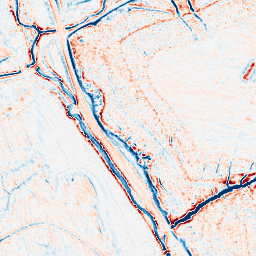
Category: edge_preserving
Decomposition family: anisotropic_diffusion
Decomposition parameters: iterations: 10
kappa: 50
gamma: 0.2
Upsampling method: edge_directed
Upsampling parameters: scale: 2
Upsampling scale: 2